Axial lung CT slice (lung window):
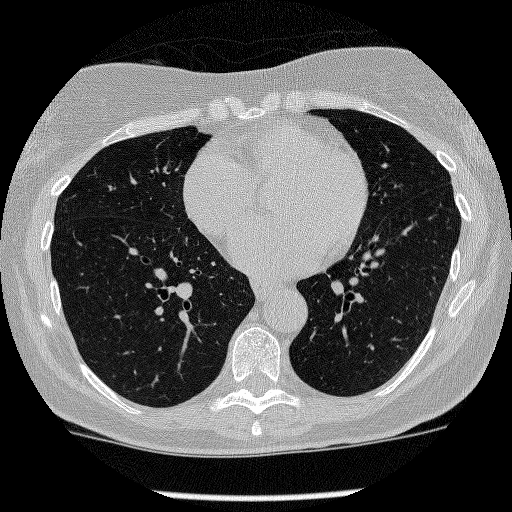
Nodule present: no